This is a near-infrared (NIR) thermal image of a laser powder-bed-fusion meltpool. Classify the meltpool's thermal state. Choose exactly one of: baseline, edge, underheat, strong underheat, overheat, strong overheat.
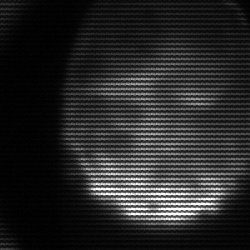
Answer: edge